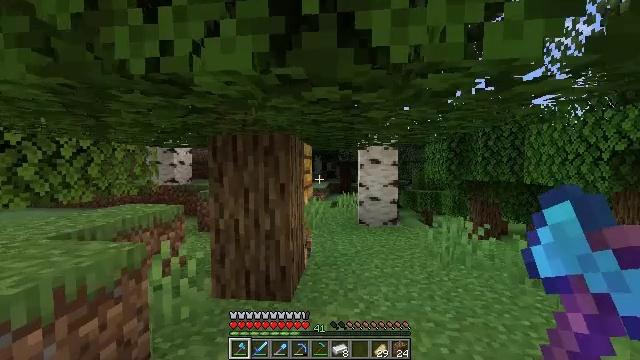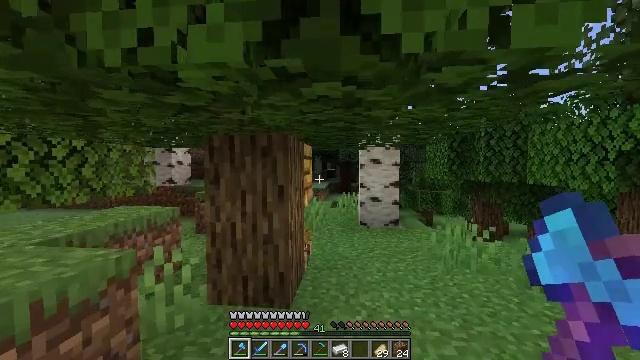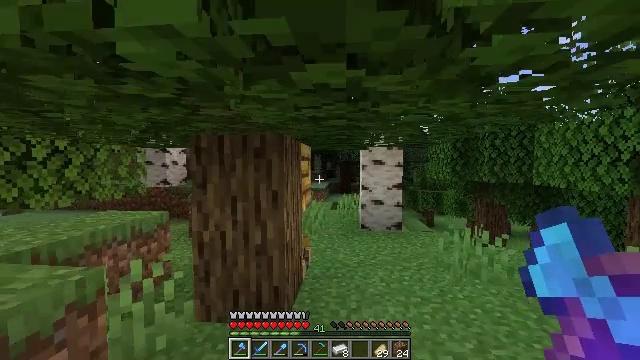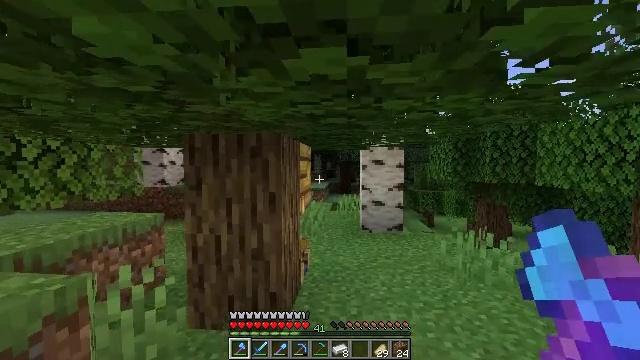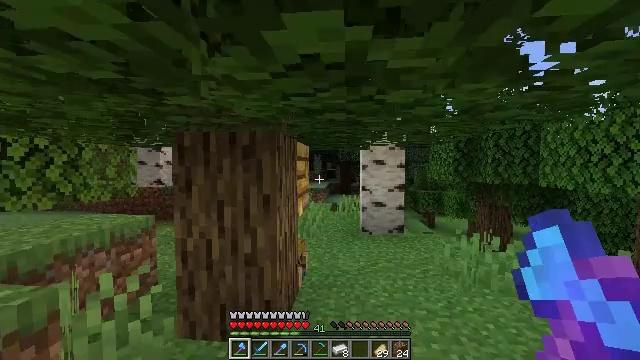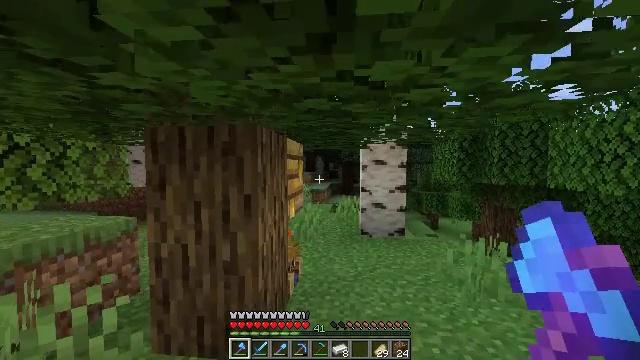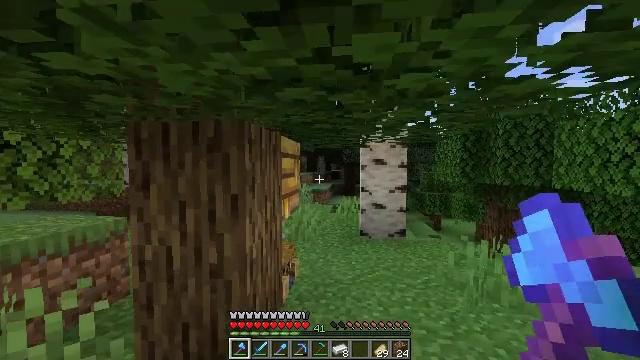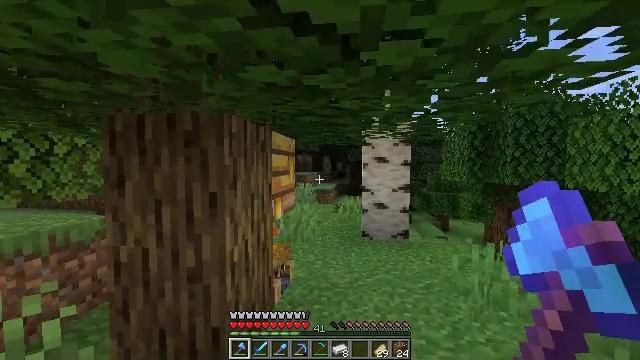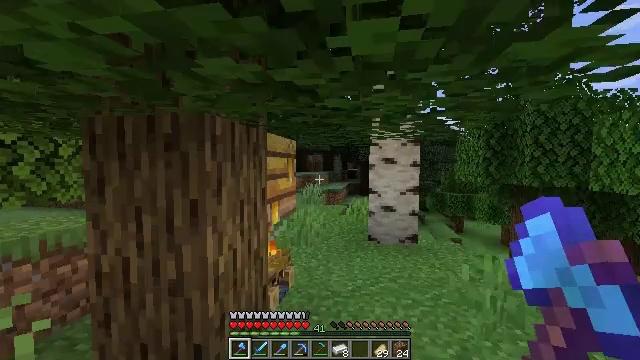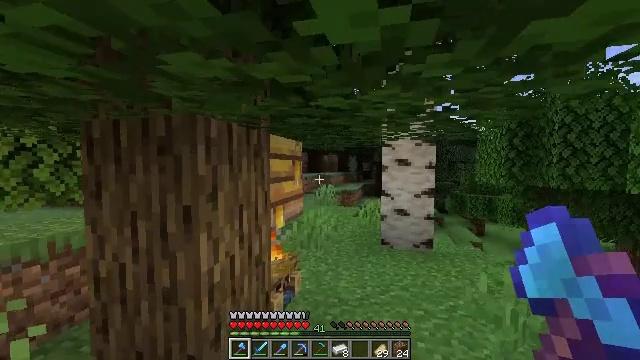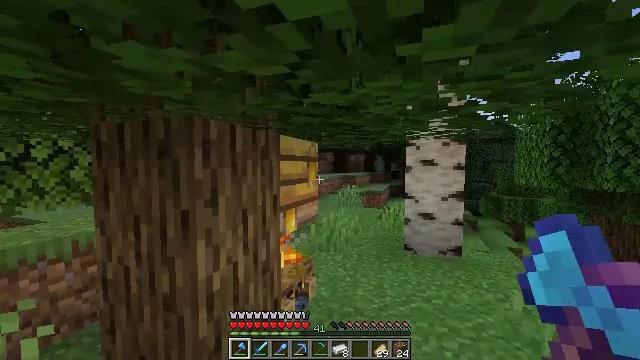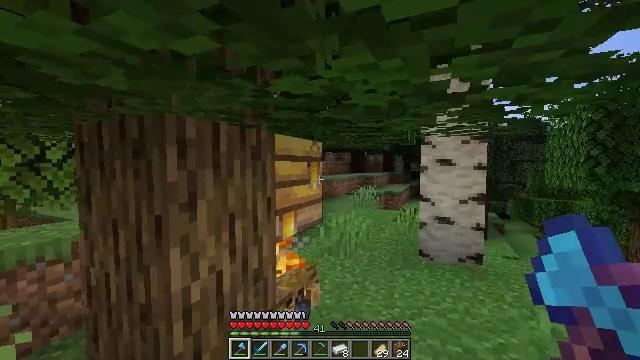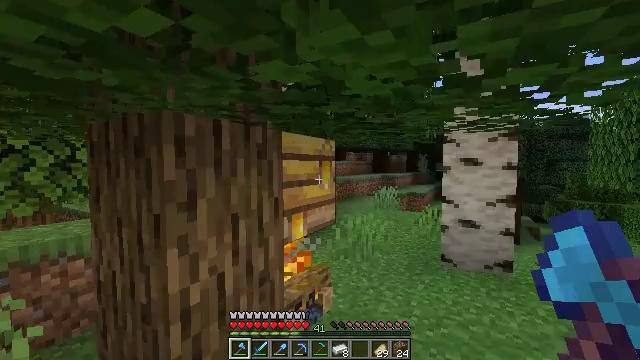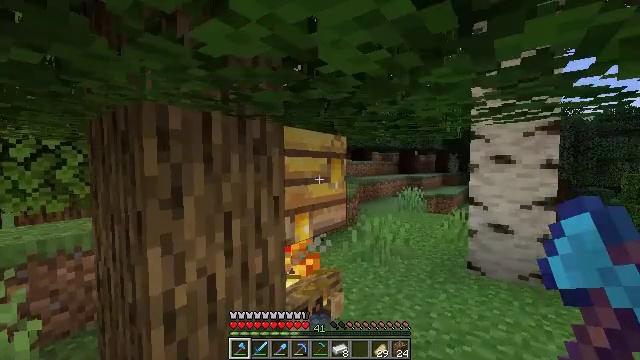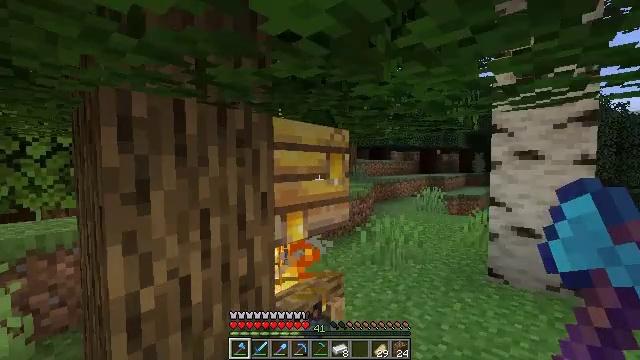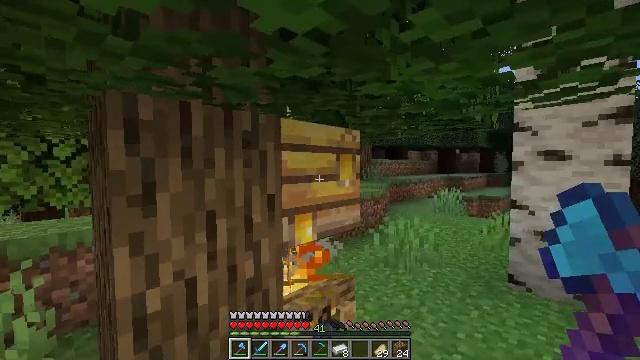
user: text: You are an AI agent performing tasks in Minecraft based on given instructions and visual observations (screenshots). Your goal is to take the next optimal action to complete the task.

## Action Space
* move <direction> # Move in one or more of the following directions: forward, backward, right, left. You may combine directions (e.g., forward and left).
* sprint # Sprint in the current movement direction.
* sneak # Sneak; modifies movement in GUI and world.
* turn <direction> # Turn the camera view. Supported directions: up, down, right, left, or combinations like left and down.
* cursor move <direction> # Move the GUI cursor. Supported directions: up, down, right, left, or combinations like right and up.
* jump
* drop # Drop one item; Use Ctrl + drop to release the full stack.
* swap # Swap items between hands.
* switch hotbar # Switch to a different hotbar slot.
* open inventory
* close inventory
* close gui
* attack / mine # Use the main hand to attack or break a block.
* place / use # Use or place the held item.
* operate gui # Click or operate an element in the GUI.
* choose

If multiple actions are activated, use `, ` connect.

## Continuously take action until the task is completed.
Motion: motion action
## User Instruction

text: Clear the sweet berry bush to collect the sweet berries.
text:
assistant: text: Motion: move forward
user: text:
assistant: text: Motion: move forward
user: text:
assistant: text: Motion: move forward
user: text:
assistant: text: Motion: move forward and move right
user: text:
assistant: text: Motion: move forward and move right
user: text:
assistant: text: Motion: move forward and move right
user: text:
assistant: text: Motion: move forward and move right, turn left
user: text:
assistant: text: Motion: move forward and move right, turn left
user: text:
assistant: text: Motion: move forward and move right, turn left
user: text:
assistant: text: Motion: move forward and move right, turn left
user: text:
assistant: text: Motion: move forward and move right, turn left
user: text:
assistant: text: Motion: move forward and move right, turn left
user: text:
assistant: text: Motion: move forward and move right, turn left
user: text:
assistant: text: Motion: move forward and move right, turn left
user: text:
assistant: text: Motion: move forward and move right, turn left
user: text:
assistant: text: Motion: move forward and move right, turn left
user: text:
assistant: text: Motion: move forward and move right, turn left
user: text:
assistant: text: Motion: move forward and move right, turn left and down
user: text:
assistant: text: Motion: move forward and move right, turn left and down
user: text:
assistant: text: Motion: move right, turn left and down
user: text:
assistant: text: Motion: turn left
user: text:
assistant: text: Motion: turn left
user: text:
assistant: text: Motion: no_op
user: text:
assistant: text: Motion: turn left
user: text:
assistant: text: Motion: turn left
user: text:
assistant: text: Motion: no_op
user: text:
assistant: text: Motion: no_op
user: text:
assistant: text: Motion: no_op
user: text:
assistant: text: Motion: no_op
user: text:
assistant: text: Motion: no_op